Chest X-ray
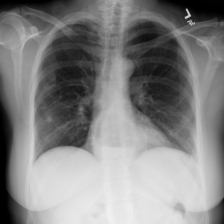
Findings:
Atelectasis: negative
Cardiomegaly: negative
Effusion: negative
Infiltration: negative
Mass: negative
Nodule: negative
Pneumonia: negative
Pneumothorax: negative
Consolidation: negative
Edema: negative
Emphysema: negative
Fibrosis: negative
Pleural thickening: negative
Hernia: positive